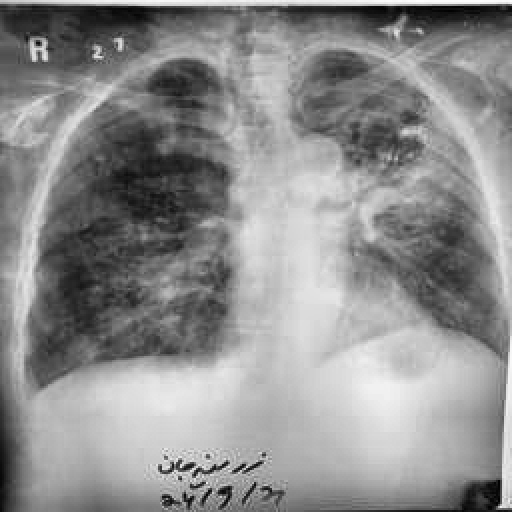
Finding: TUBERCULOSIS